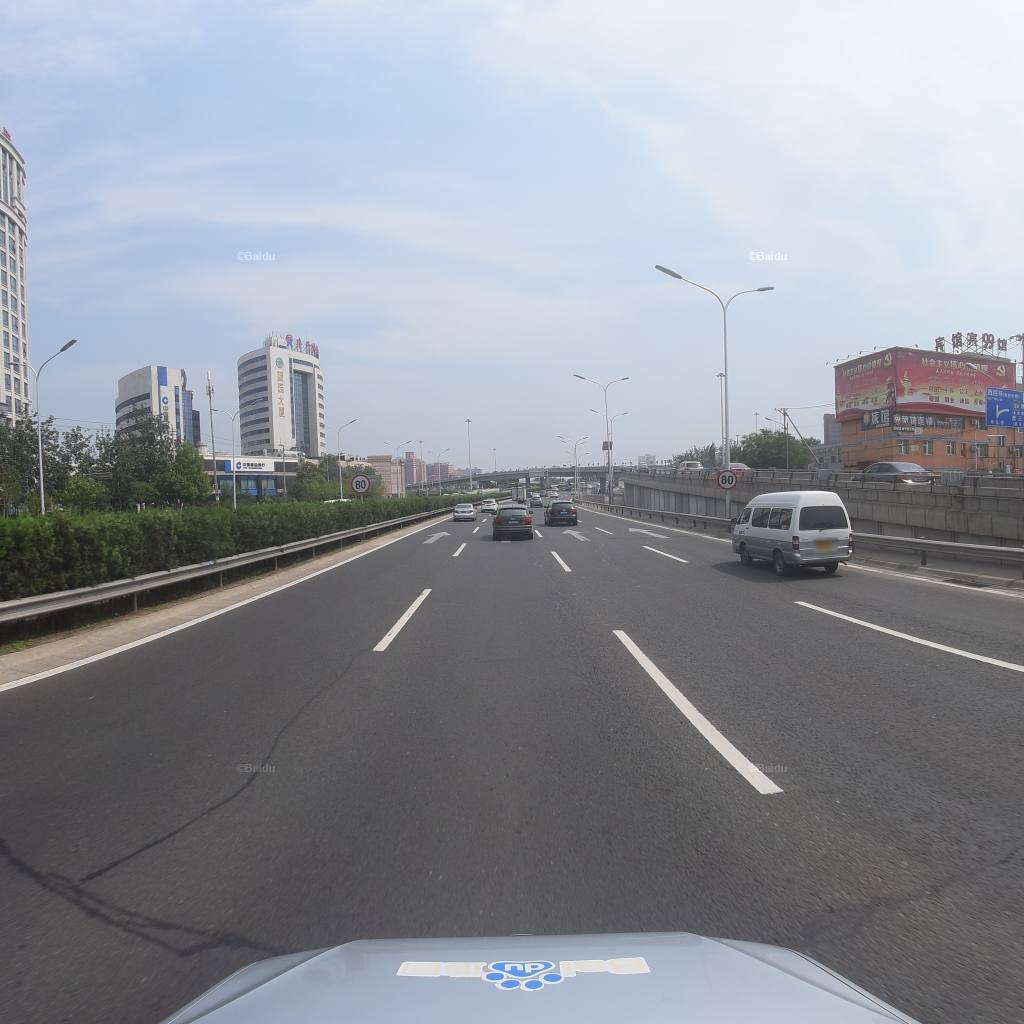
Region: Fengtai
Road damage annotations: transverse patch, longitudinal patch, transverse patch